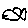
Label: fish